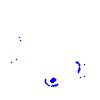
Particle: proton